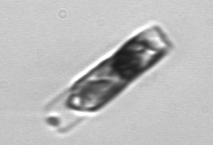
Label: Guinardia_delicatula_TAG_internal_parasite